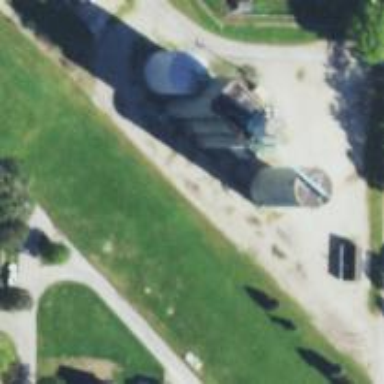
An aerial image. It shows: Silo.